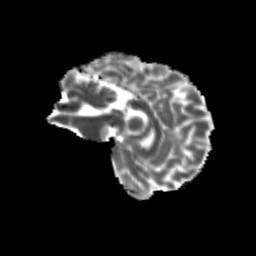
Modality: MD
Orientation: sagittal
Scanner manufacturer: siemens
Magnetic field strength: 3 T
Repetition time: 9.2 s
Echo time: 0.084 s